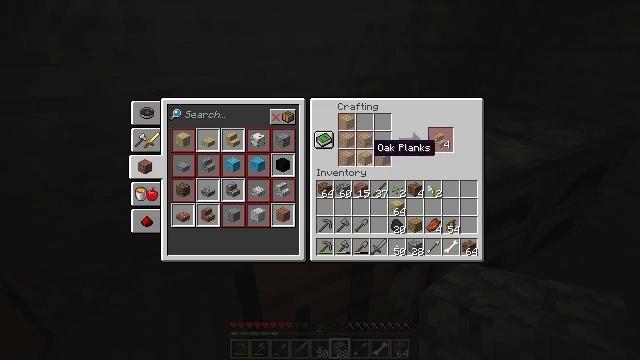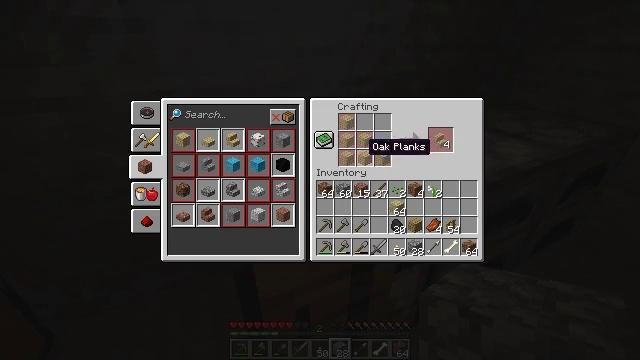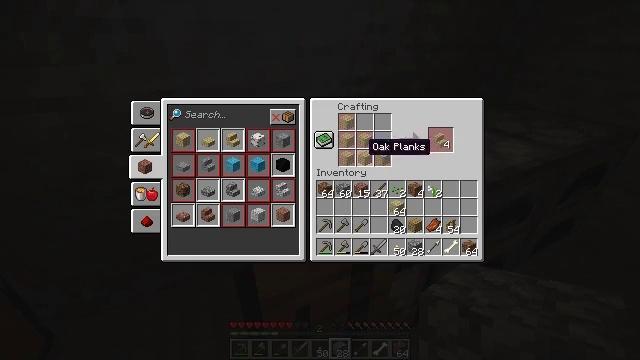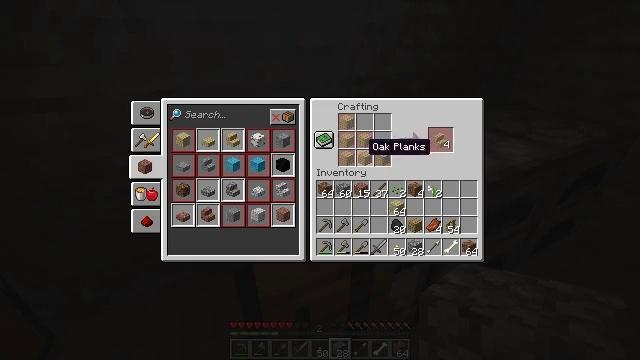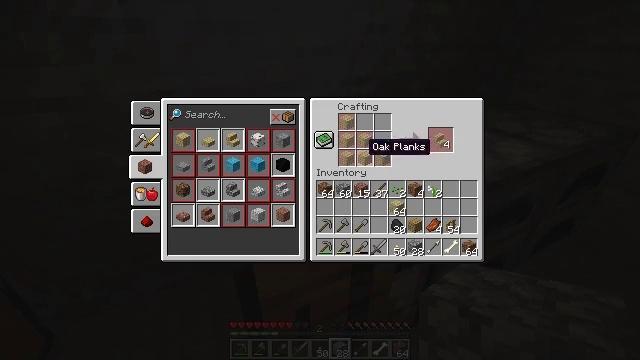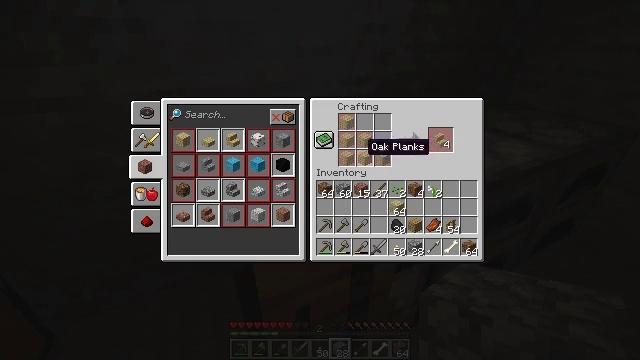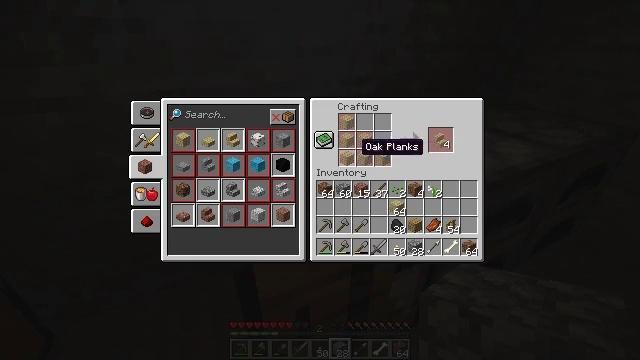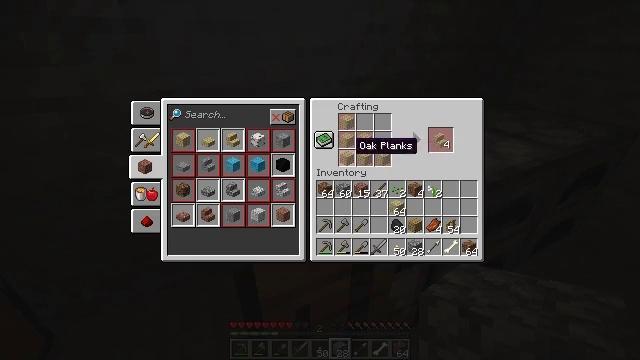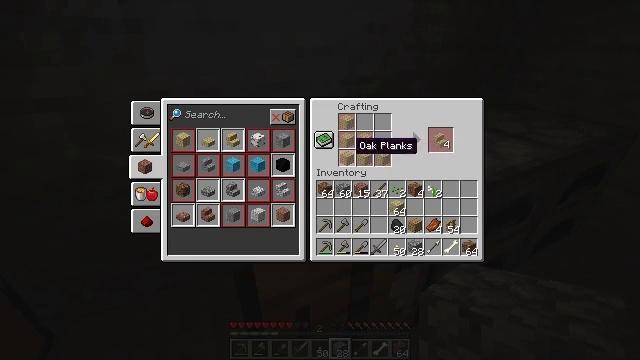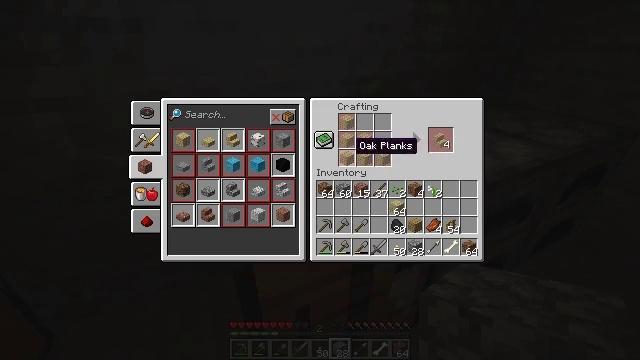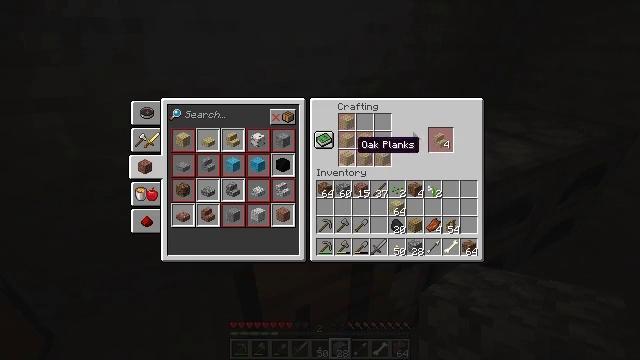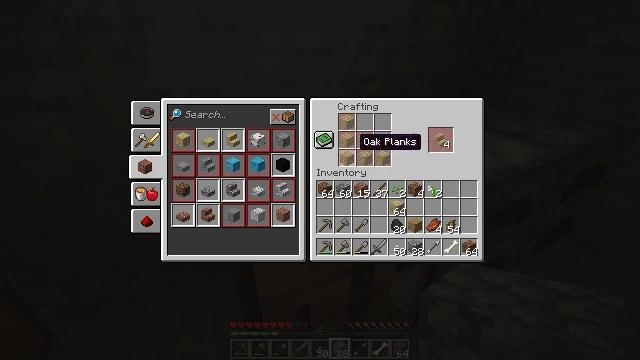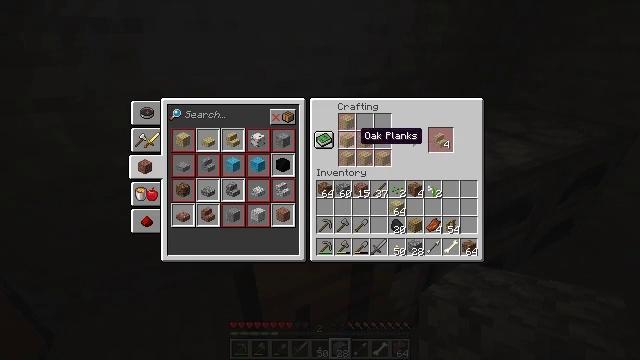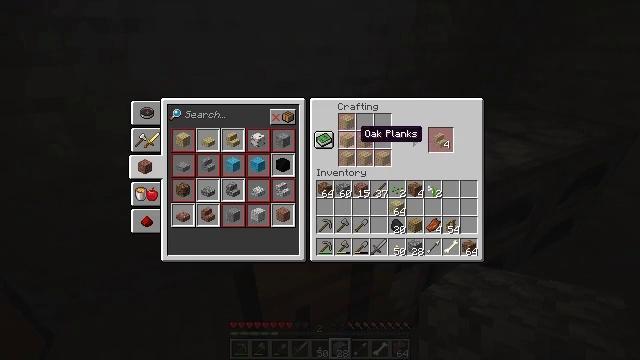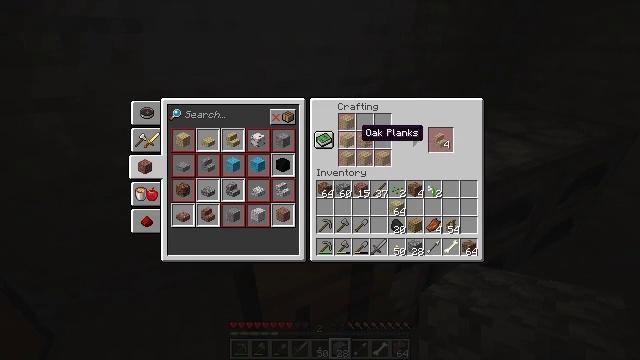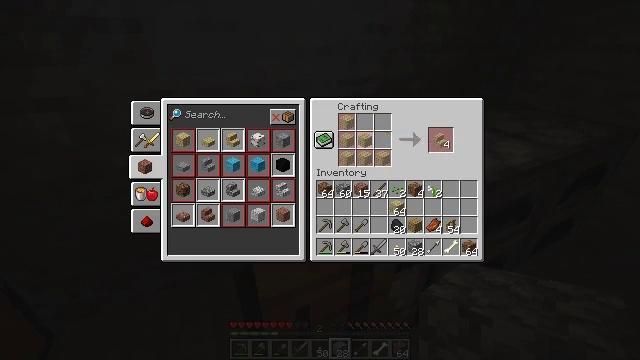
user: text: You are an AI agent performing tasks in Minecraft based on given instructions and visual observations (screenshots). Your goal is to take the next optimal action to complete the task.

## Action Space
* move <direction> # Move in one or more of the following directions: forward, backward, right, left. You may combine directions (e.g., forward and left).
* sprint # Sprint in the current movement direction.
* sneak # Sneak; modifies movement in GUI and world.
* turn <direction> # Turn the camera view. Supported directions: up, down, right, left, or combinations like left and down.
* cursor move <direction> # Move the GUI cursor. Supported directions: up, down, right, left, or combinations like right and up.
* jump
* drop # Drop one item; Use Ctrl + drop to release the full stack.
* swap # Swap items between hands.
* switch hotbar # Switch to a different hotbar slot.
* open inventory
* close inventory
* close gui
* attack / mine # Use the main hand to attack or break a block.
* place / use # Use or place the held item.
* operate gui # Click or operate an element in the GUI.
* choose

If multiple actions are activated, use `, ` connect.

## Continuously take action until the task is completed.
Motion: motion action
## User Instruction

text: Get granite stairs through the crafting table.
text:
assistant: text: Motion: no_op
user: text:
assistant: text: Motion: no_op
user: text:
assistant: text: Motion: no_op
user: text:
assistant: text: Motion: no_op
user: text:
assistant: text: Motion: no_op
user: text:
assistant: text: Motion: no_op
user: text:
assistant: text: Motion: no_op
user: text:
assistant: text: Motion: no_op
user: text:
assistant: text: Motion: no_op
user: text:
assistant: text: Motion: no_op
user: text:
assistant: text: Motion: no_op
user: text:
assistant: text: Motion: no_op
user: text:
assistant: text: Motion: no_op
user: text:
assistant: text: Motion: no_op
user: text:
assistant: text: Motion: no_op
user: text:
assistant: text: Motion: no_op
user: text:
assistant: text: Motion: no_op
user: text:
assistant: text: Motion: cursor move left and up
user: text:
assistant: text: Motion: cursor move left and up
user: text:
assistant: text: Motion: no_op
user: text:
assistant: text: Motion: no_op
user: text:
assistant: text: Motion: cursor move right
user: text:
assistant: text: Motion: cursor move right and down
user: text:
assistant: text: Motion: cursor move right and down
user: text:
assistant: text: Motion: cursor move right
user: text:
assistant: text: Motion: no_op
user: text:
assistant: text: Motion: no_op
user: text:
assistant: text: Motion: no_op
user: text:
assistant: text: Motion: no_op
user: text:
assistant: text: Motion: no_op